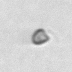
Label: Pyramimonas